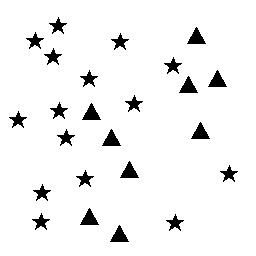
Squares: 0
Triangles: 9
Stars: 15
Total shapes: 24